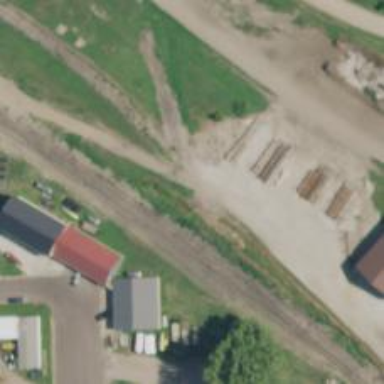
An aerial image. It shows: Abandoned railway.